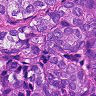
Metastatic tissue present: yes